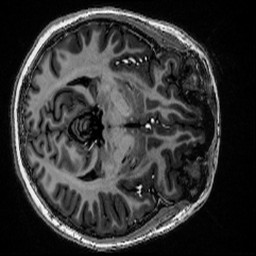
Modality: MP2RAGE
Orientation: axial
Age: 22
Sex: female
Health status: healthy